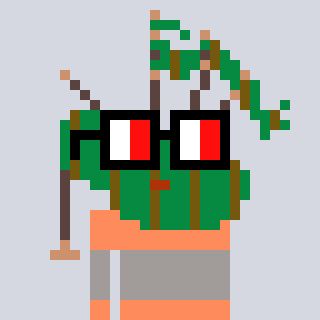
a pixel art character with square glasses with black frames and red eyes, a bagpipe-shaped head and a peachy-colored body on a cool background